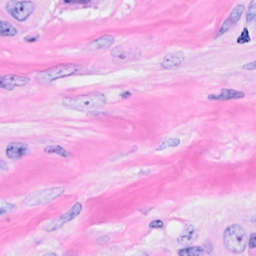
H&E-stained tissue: Breast